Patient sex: M
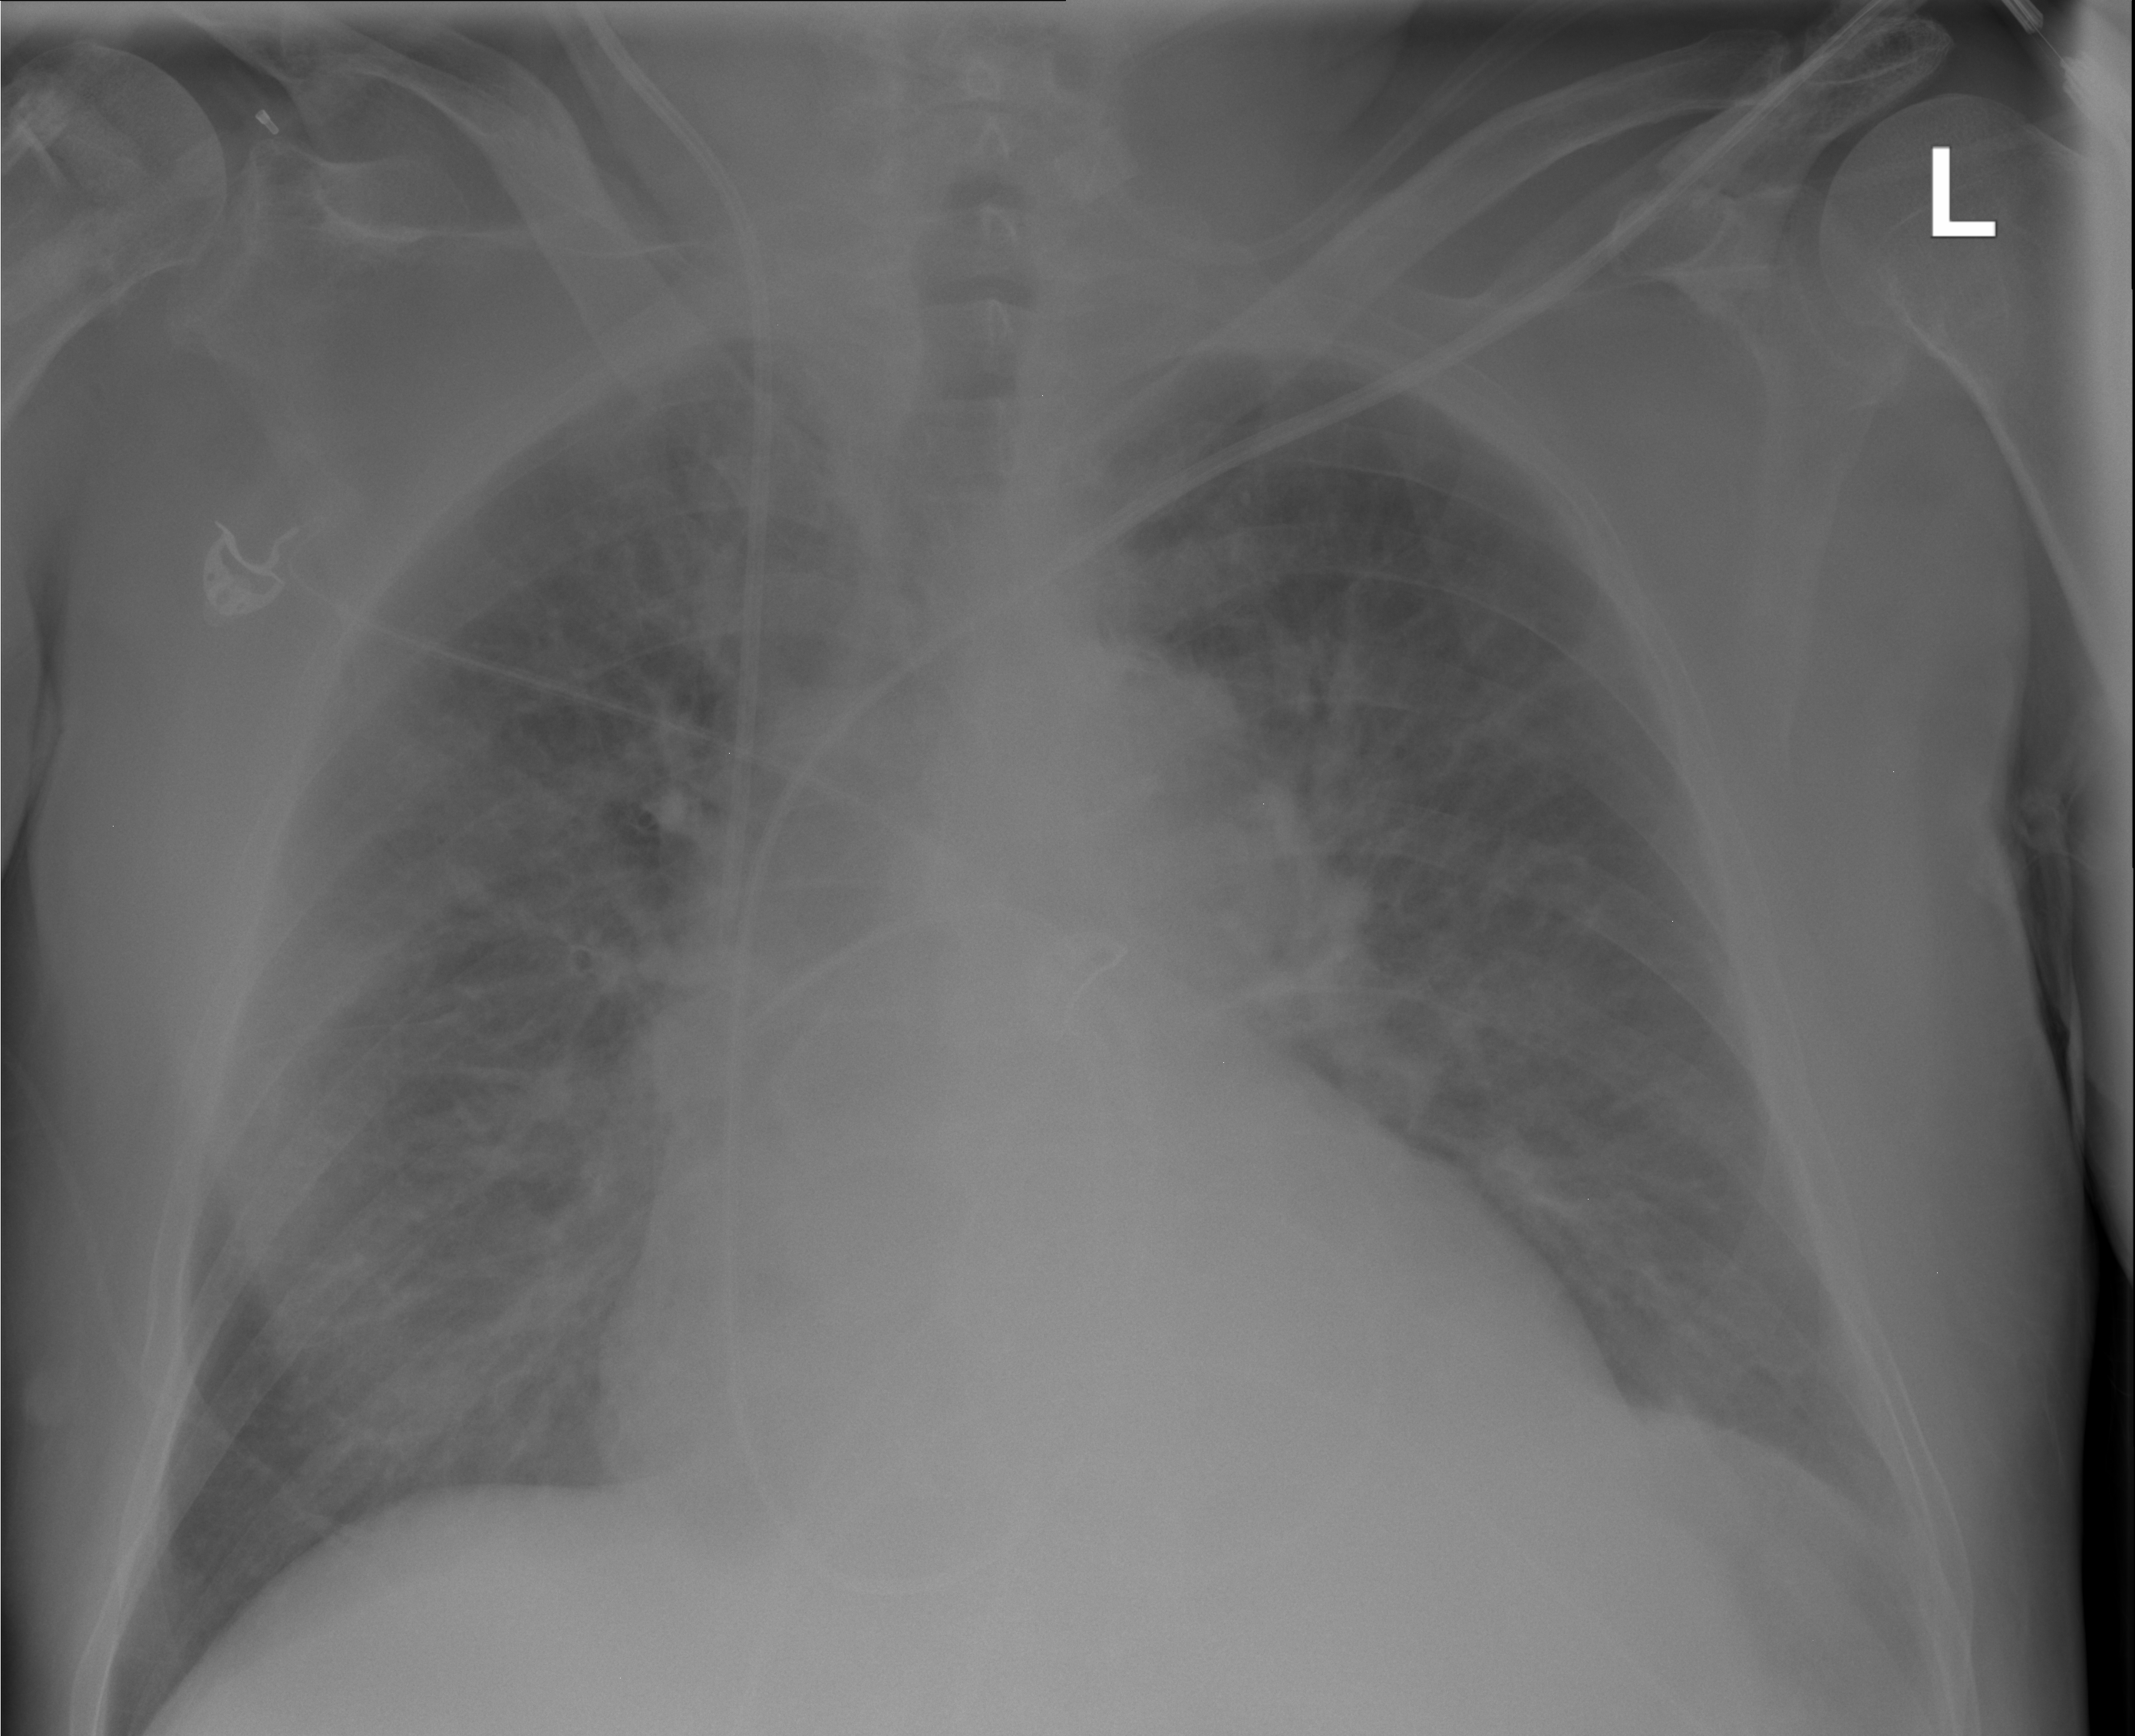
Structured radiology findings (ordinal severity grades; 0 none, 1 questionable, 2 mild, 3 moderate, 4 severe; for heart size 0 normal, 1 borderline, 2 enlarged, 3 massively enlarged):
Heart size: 2
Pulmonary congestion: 3
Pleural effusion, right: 1
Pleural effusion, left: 1
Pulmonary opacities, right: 3
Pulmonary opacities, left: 2
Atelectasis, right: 0
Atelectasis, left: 0